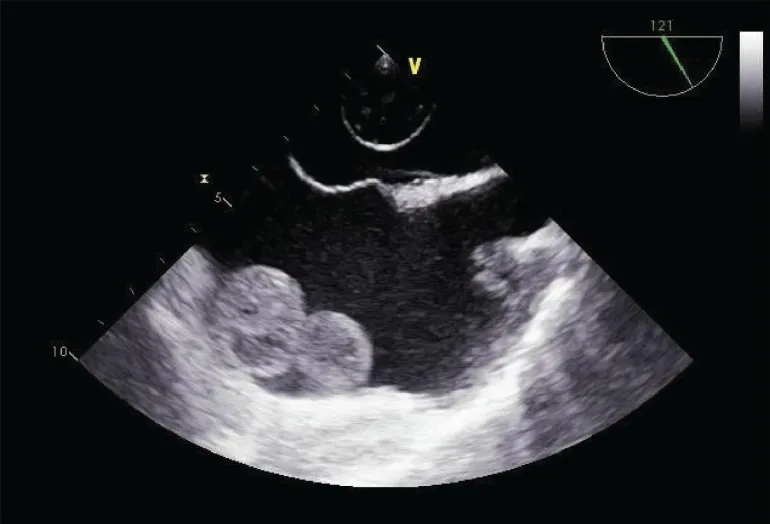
Transesophageal echocardiogram of the mass both in the right and left atria.
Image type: radiology (ultrasound)